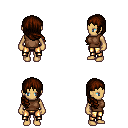
a pixel art fantasy rpg character, female body template, human, tanned skin, brown sleeveless shirt, gold greaves, brown right-swept hairstyle, four views (front, back, left, right), 2x2 character sprite sheet, small pixel art, hard edges, no anti-aliasing